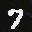
Label: 7